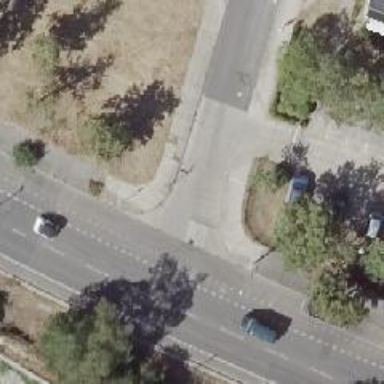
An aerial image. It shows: Residential road with concrete surface.